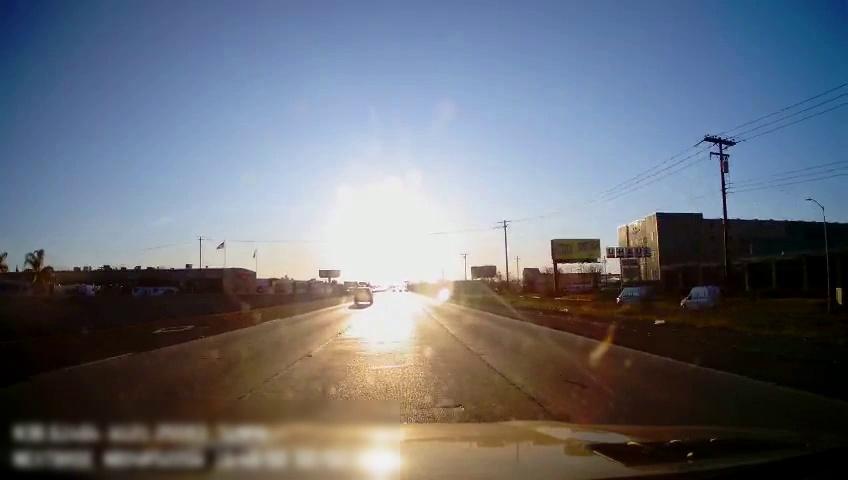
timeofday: Day
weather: Sunny
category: Drivable Space
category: Vehicles | SUV
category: Vehicles | Van
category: Vehicles | Van
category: Lanes | Alternate Lane
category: Lanes | Alternate Lane
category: Lanes | Current Lane
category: Lanes | Alternate Lane